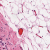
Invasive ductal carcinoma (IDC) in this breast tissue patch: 0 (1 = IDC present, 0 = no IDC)